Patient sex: F
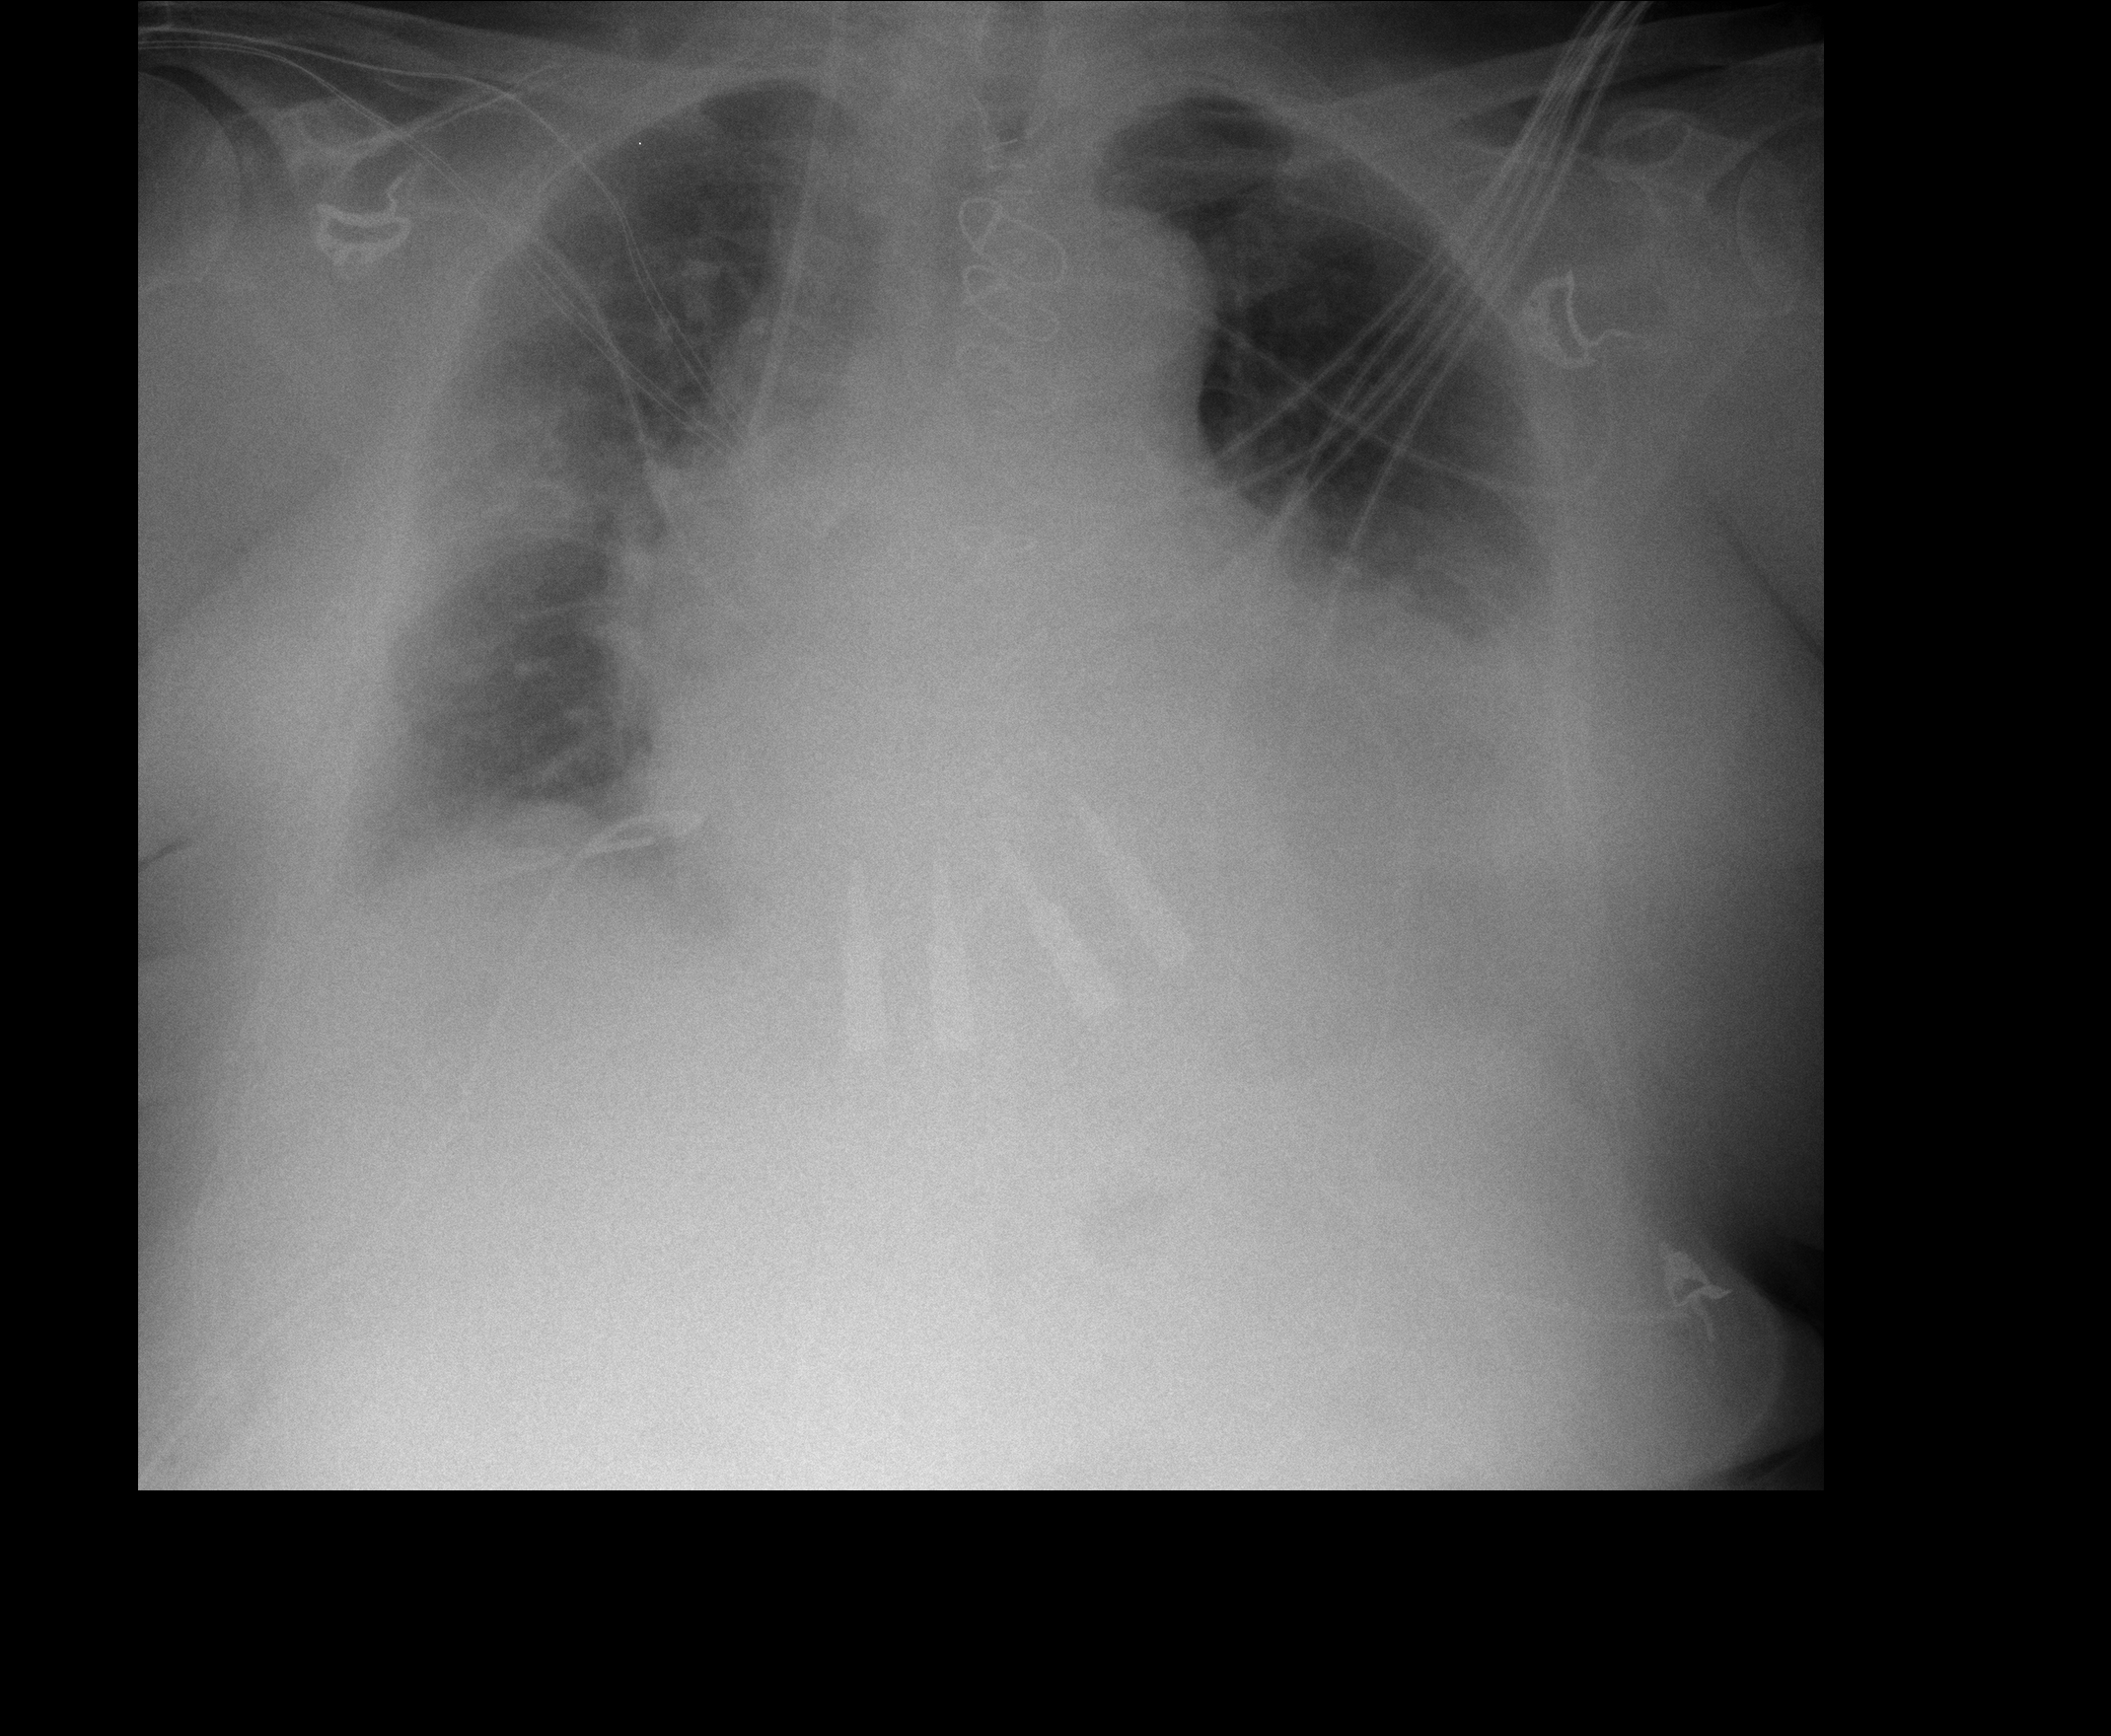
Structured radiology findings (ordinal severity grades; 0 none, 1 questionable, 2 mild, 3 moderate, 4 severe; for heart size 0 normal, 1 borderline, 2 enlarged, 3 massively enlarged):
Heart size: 3
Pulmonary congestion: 2
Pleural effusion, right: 2
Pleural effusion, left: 2
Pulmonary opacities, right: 2
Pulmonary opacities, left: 0
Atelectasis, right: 3
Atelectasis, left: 3